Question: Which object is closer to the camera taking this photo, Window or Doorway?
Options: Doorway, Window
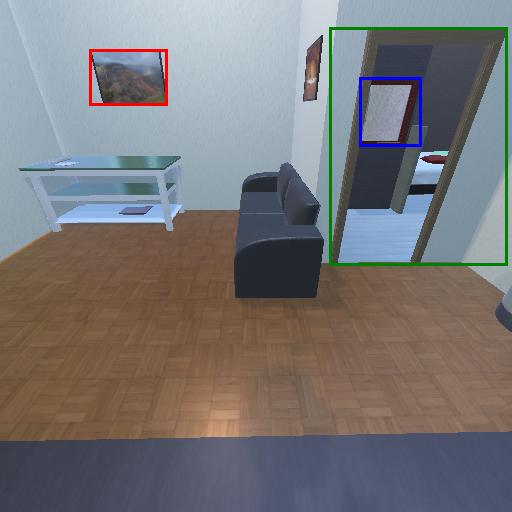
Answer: Doorway